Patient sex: F
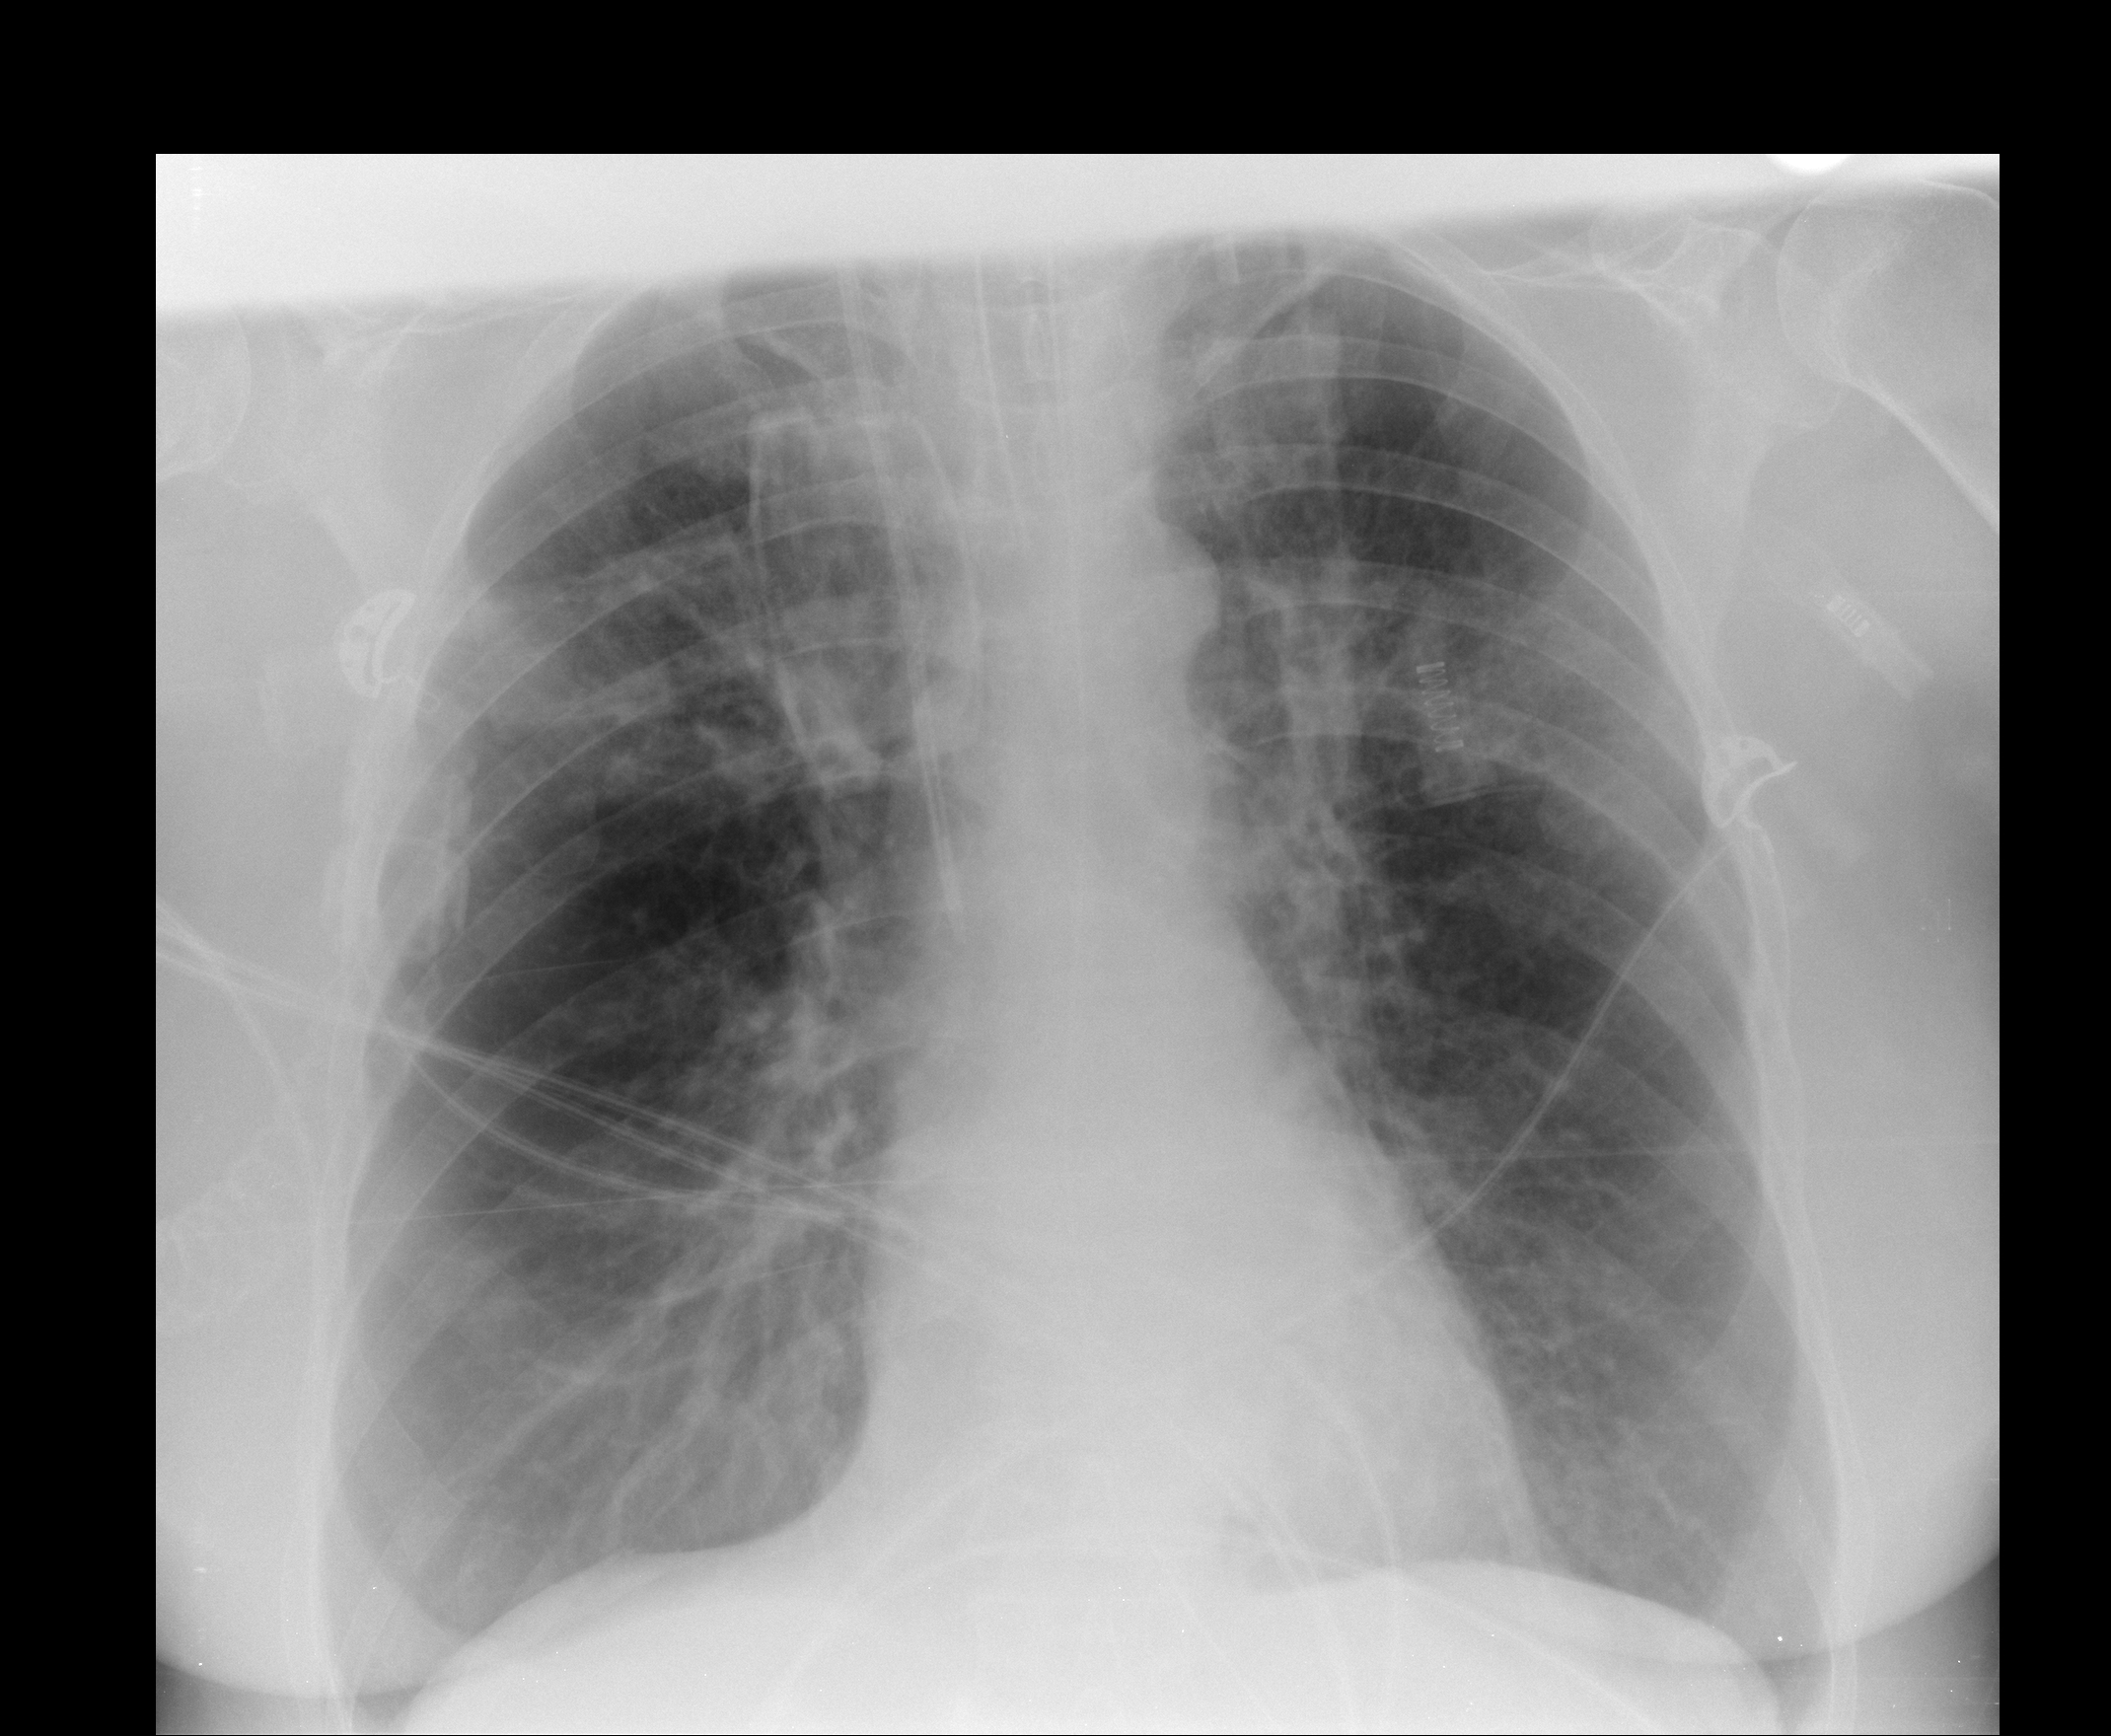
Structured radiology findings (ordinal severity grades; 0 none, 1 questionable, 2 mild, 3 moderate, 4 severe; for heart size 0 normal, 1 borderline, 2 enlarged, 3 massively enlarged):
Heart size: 0
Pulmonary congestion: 0
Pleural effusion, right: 0
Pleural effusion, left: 0
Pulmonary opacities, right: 2
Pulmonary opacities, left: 2
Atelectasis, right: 0
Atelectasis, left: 0